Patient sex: M
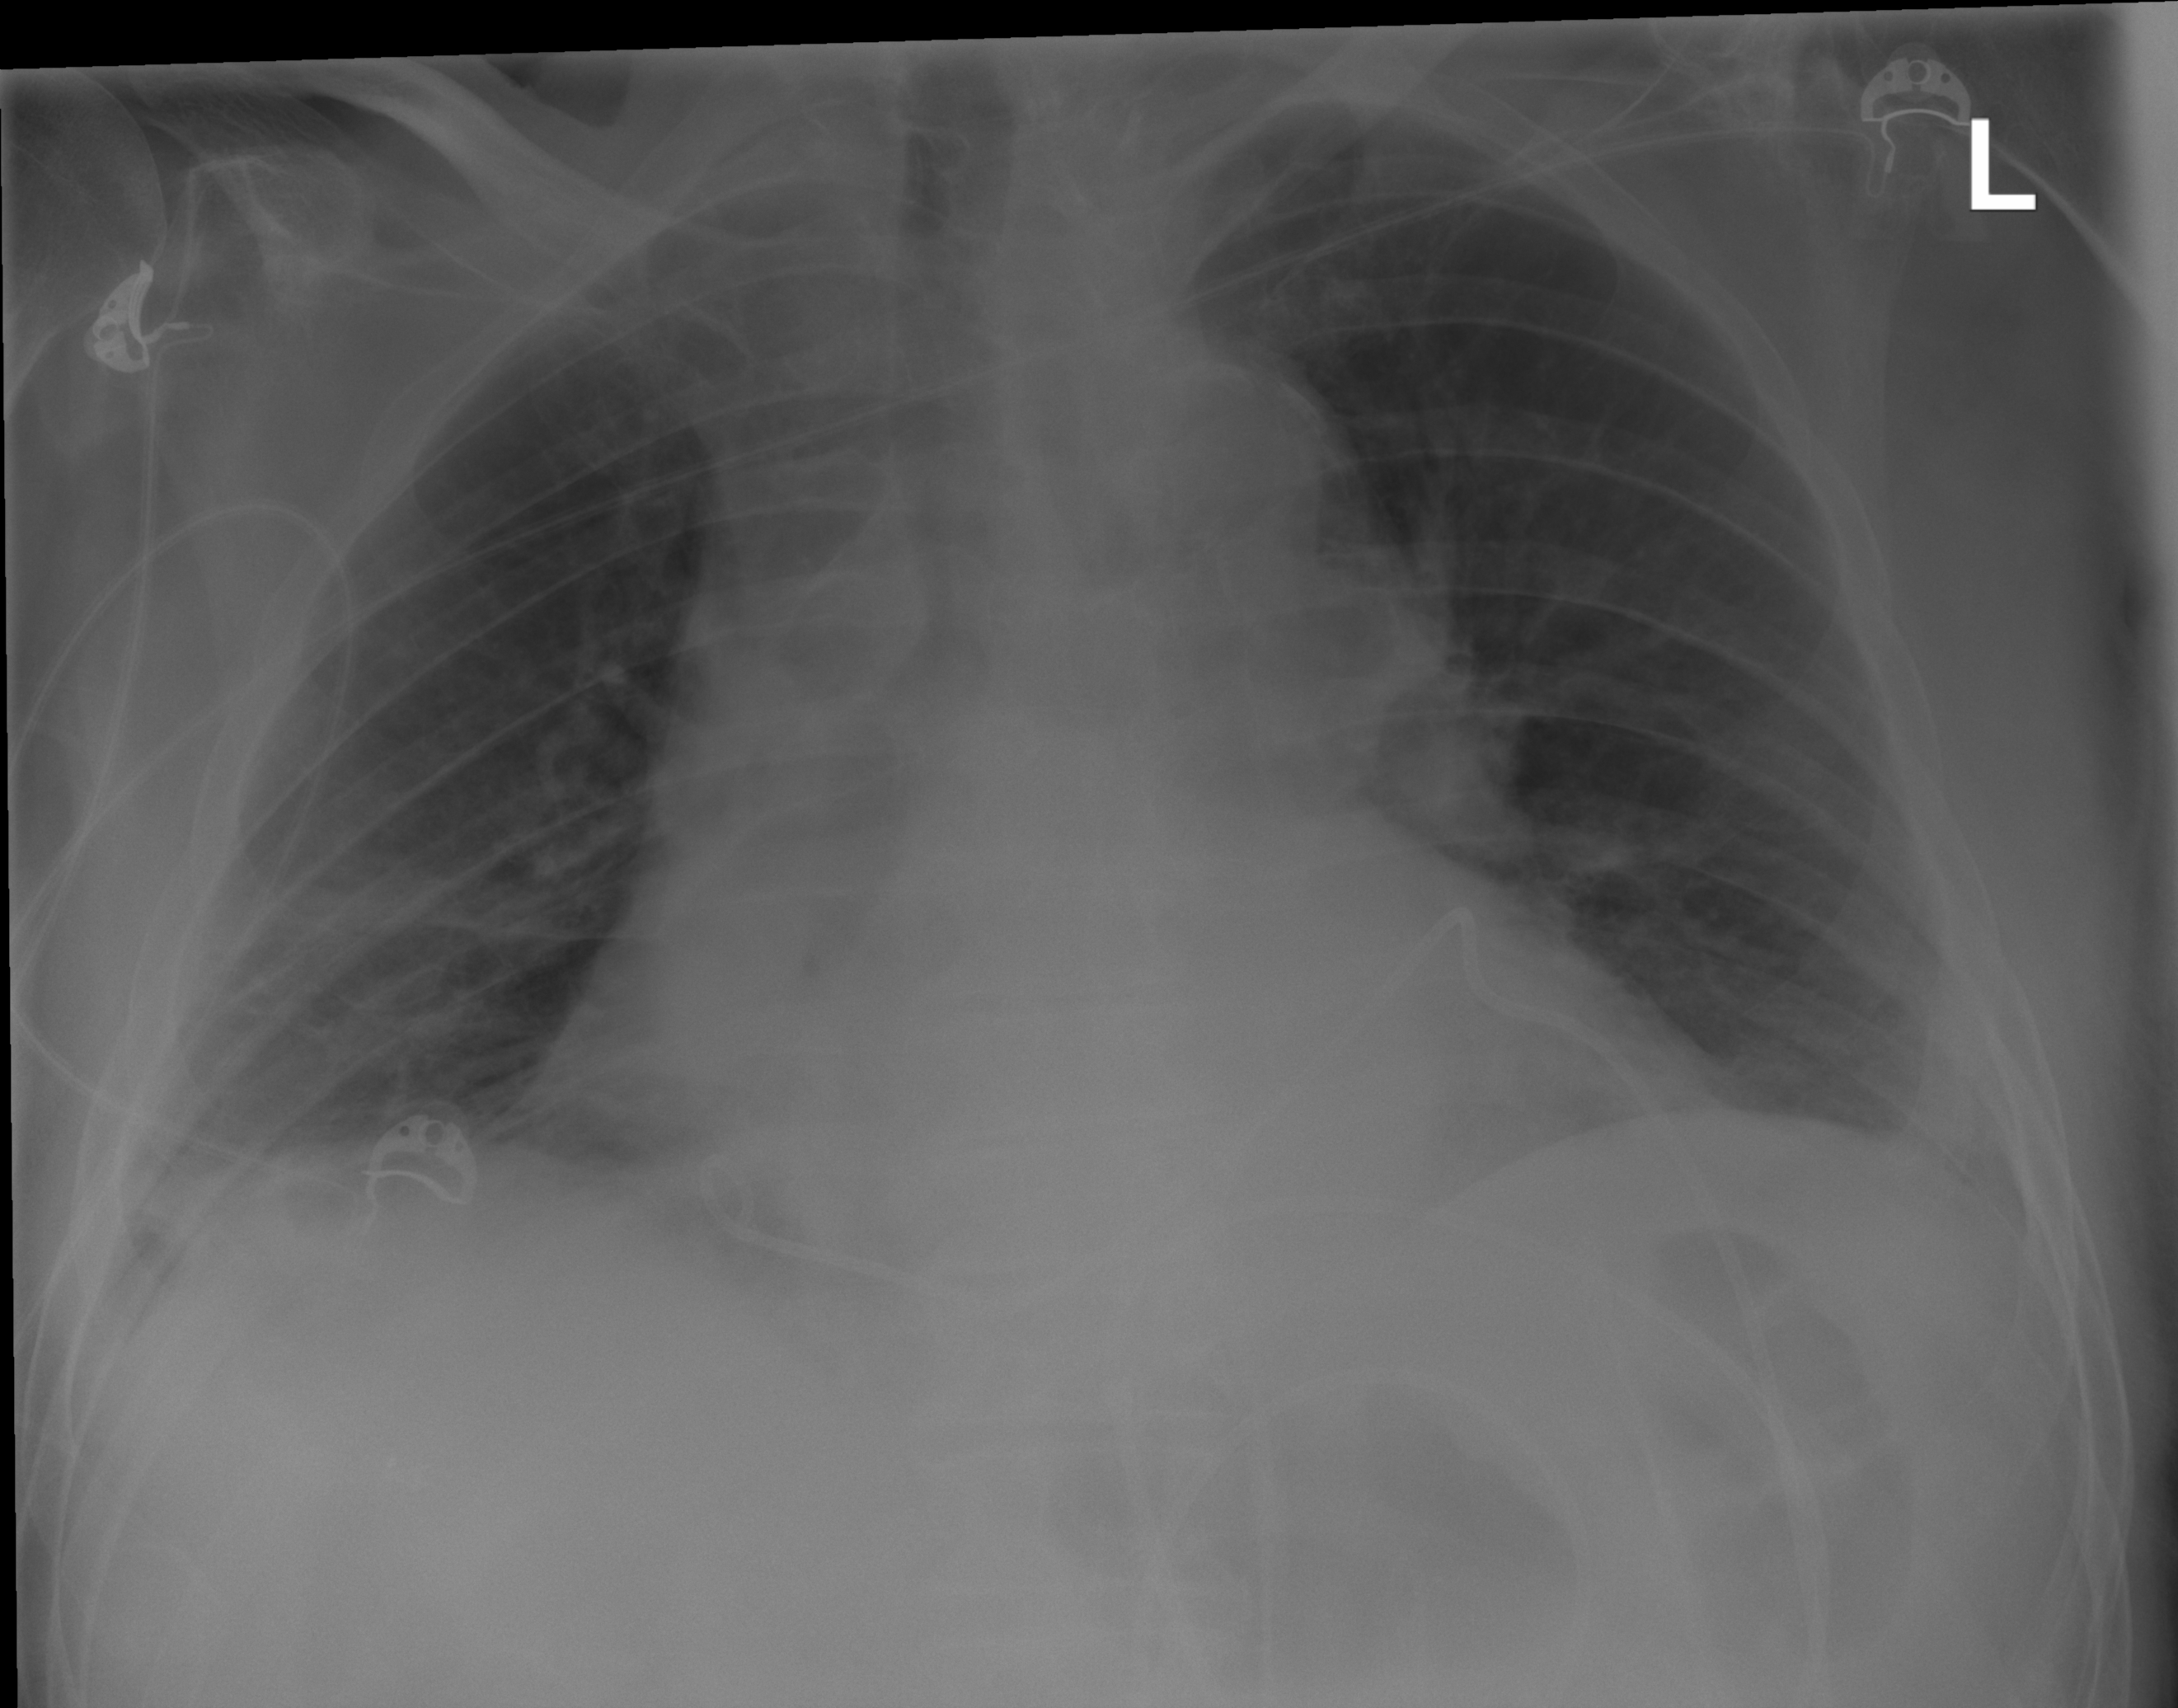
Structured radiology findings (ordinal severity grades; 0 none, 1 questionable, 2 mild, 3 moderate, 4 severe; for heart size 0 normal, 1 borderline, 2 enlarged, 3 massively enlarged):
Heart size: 2
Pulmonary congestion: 0
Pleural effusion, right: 0
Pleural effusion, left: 0
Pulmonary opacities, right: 0
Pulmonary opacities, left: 0
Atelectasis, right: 2
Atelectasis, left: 0